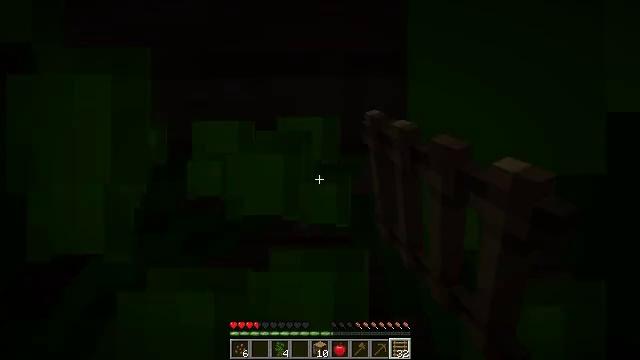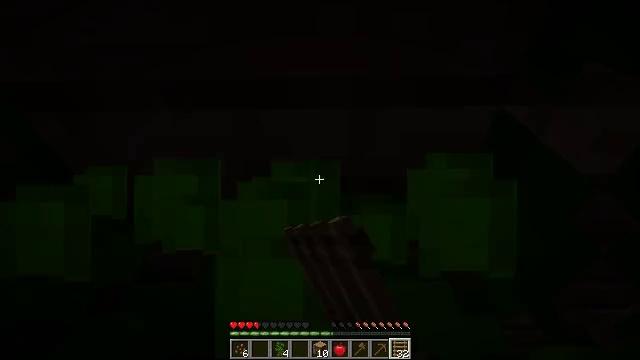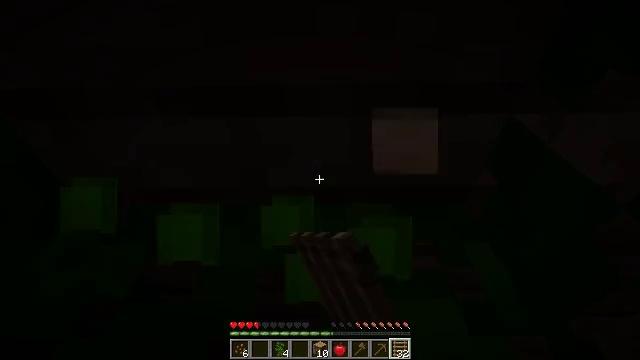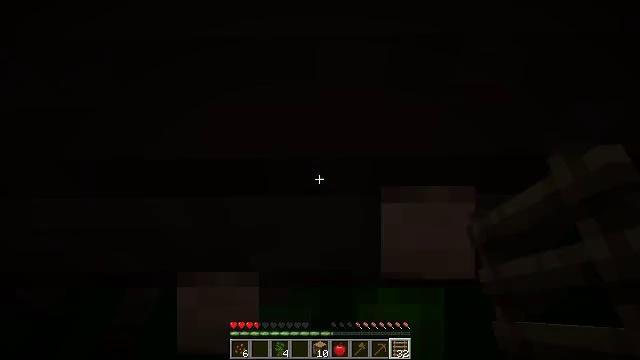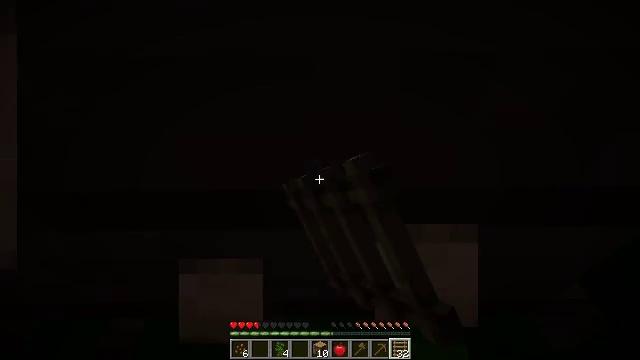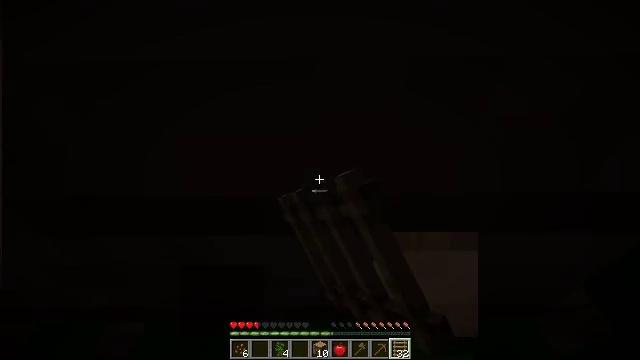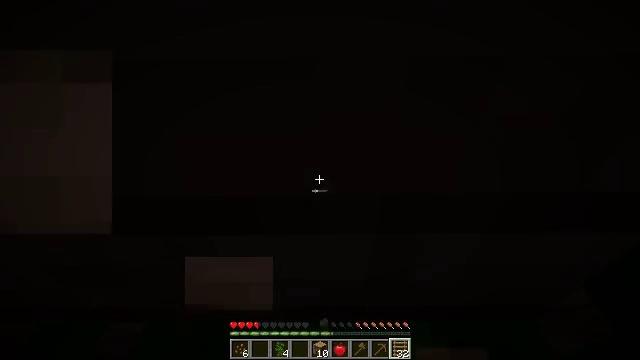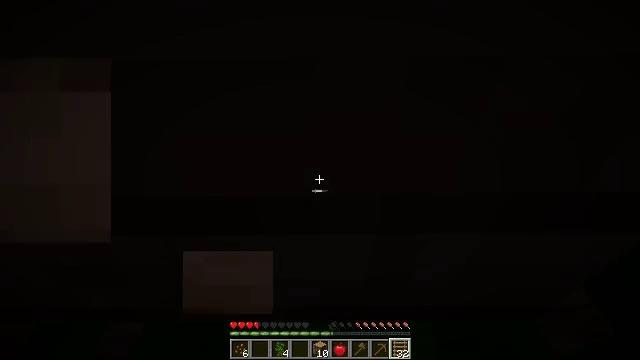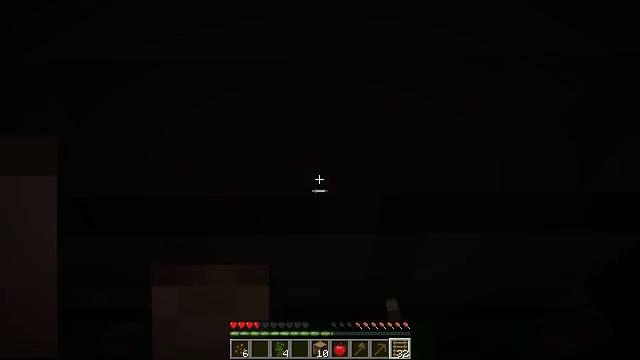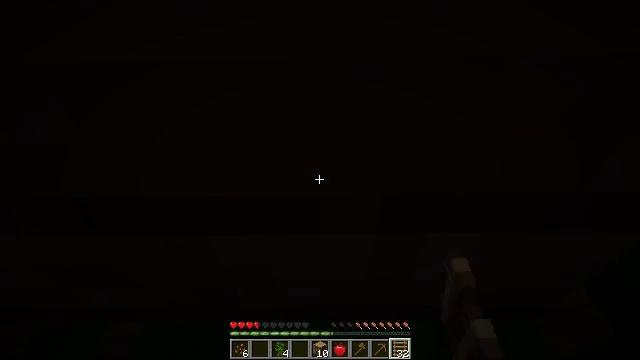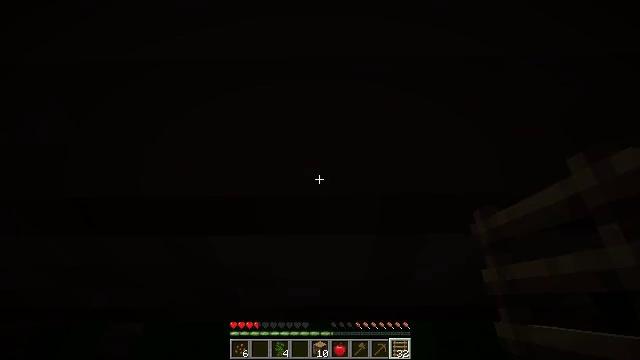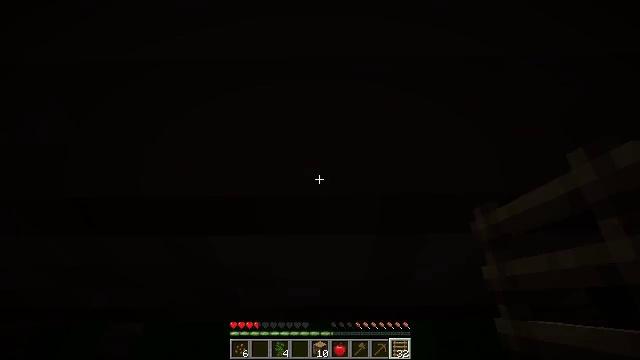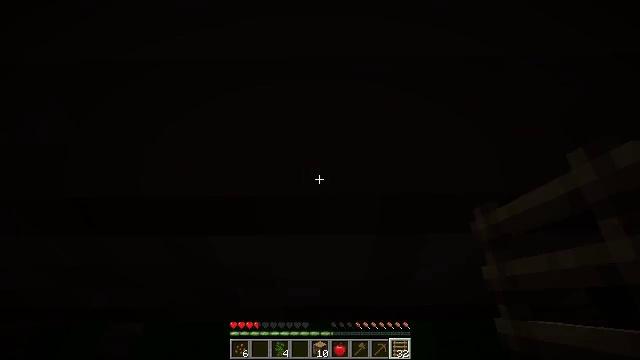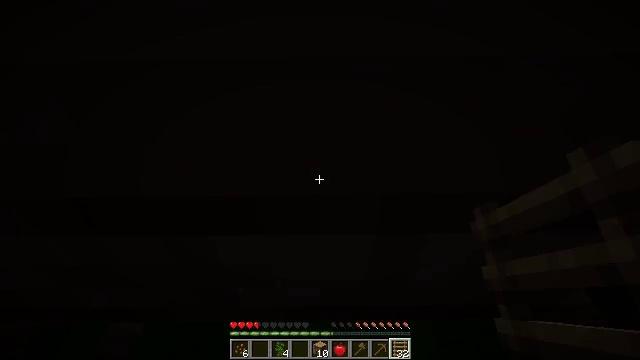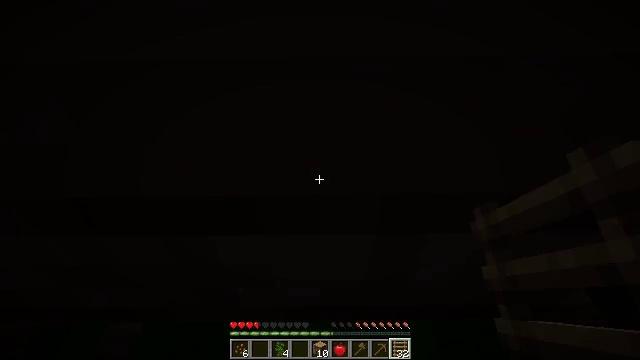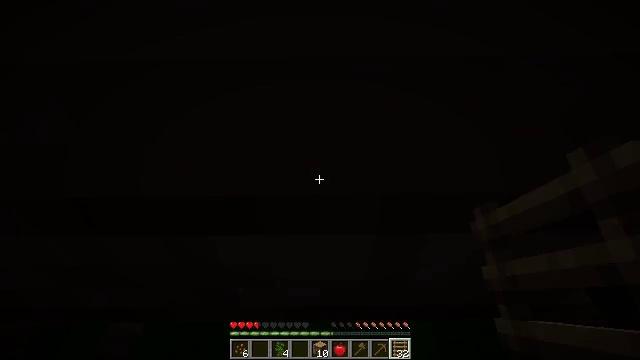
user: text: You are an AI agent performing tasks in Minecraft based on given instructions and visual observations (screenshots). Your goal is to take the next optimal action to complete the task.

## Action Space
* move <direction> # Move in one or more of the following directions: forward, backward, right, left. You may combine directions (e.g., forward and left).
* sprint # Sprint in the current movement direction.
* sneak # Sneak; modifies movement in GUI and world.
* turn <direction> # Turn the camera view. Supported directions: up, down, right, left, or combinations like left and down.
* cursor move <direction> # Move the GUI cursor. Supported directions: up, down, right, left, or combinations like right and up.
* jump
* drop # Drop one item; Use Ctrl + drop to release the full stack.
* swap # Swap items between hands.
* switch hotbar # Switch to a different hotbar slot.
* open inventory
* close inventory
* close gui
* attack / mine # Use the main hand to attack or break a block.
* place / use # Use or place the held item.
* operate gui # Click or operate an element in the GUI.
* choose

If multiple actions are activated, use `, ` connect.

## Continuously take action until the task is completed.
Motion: motion action
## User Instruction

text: Mine jungle planks from a structure.
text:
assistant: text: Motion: move forward, attack / mine
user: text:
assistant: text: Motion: move forward, attack / mine
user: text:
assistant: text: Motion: move forward, attack / mine
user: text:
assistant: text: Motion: move forward, attack / mine and use / place
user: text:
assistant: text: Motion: move forward, use / place
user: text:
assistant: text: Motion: move forward, use / place
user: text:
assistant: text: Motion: move forward, use / place
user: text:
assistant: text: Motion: move forward
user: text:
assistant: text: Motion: move forward
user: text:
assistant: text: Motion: move forward
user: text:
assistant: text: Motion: move forward
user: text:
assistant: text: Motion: move forward
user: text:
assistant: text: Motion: move forward
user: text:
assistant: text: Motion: move forward
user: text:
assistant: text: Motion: move forward
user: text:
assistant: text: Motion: move forward
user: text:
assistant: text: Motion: move forward, turn down
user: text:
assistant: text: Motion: move forward, turn left and down
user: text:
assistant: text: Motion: move forward, turn down
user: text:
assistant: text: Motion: move forward
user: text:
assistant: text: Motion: move forward, turn up
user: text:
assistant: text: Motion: move forward, turn left and up
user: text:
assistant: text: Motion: move forward, attack / mine
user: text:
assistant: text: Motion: move forward, attack / mine
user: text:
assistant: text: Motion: move forward, attack / mine
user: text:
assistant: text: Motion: move forward, attack / mine
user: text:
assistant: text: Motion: move forward, attack / mine
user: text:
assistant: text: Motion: move forward, attack / mine
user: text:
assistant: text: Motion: move forward, attack / mine
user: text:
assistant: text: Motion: move forward, attack / mine